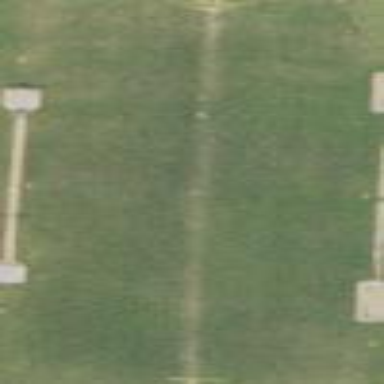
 providing space for leisure sports activities."